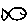
Label: fish